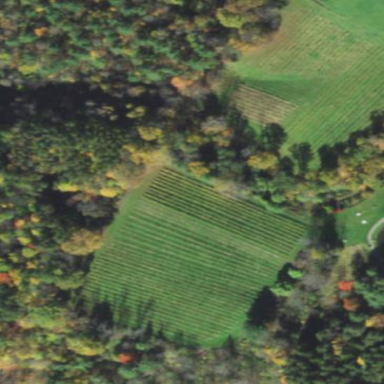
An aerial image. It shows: Vineyard where grapes are grown.